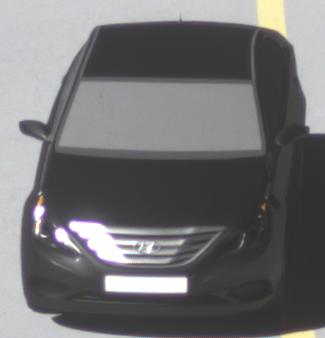
Make: Hyundai
Model: Sonata
Detailed model: Gen. 6 YF
Model produced from: 2009
Model produced until: 2016
Doors: 4
Color: black
Road condition: wet road
Daytime: morning or afternoon
Contrast: high contrast